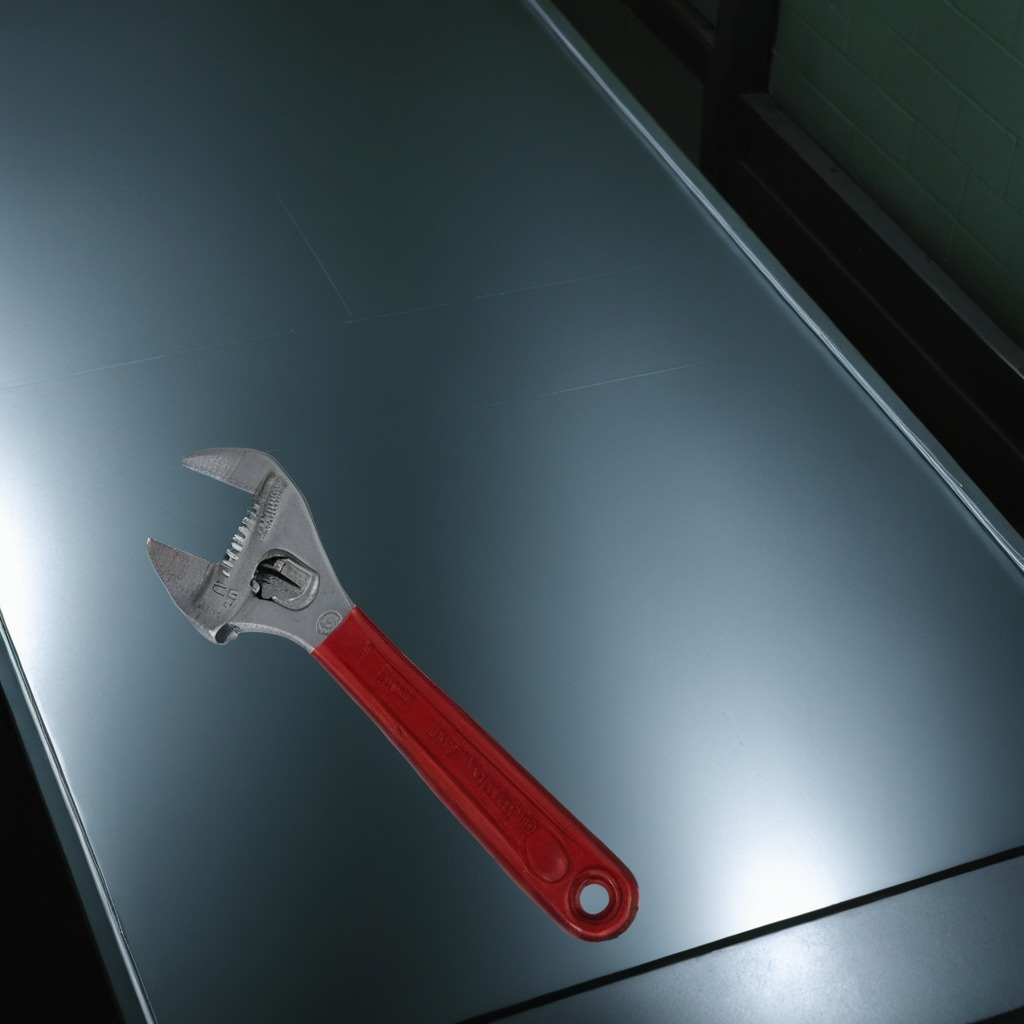
A wrench is lying on a clean empty table in a railway signal maintenance room.